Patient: sex F, age 59
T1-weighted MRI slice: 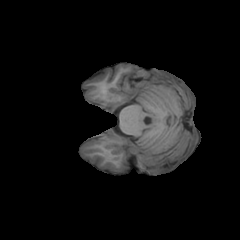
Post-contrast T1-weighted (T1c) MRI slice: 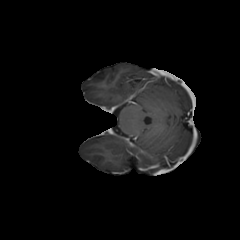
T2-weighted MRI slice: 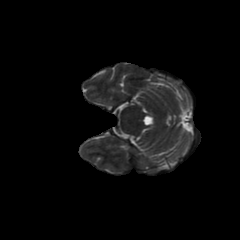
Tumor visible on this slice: no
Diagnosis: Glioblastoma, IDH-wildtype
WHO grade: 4